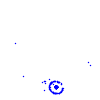
Particle: pion